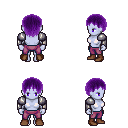
a pixel art fantasy rpg character, female body template, dark elf, purple skin, steel arm armor, magenta pants, purple plain hairstyle, brown shoes, four views (front, back, left, right), 2x2 character sprite sheet, small pixel art, hard edges, no anti-aliasing